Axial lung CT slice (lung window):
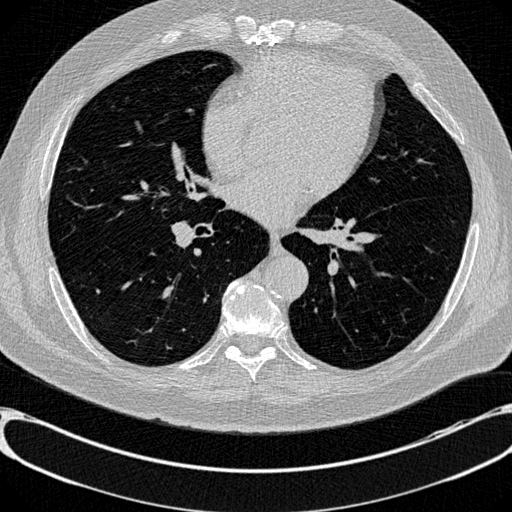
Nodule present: no